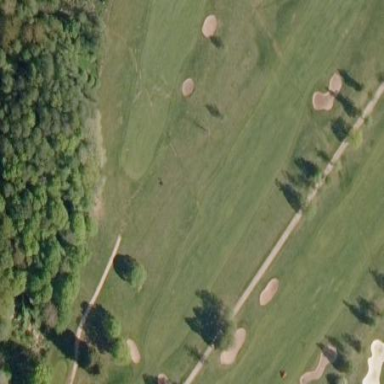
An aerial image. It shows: Golf fairway surrounded by grass.